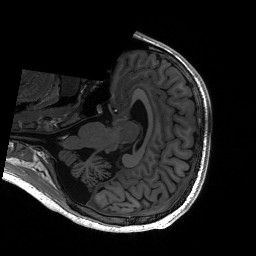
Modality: T1w
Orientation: axial
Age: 28
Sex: male